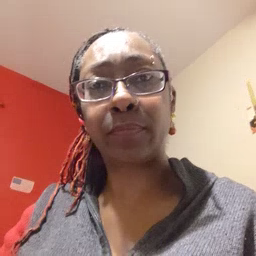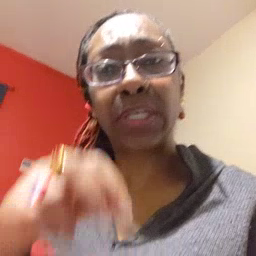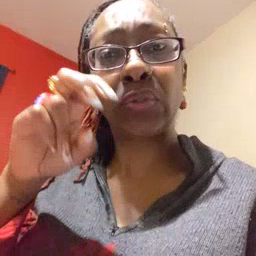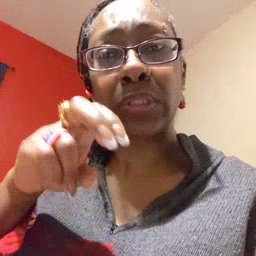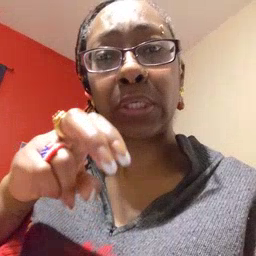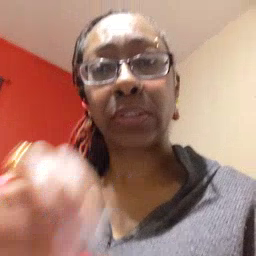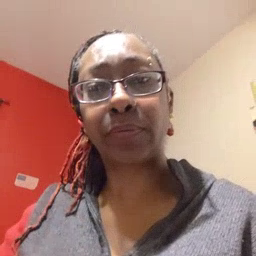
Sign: chair